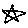
Label: star